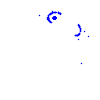
Particle: kaon